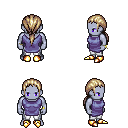
a pixel art fantasy rpg character, male body template, dark elf, purple skin, chain tabard jacket, white pants, white blonde ponytail hairstyle, bracelets, gold boots, four views (front, back, left, right), 2x2 character sprite sheet, small pixel art, hard edges, no anti-aliasing